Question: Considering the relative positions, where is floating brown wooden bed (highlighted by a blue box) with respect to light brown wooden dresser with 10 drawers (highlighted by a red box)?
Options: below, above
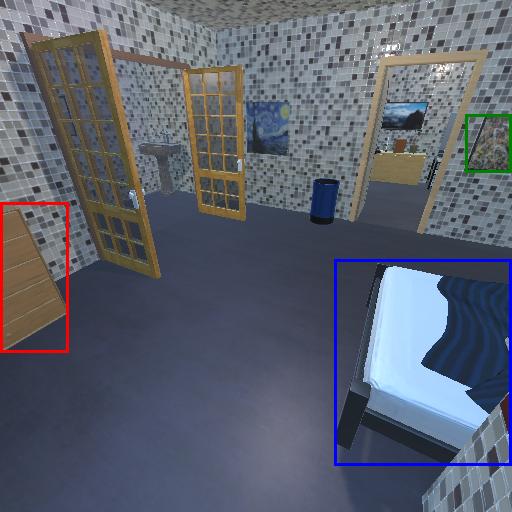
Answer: below